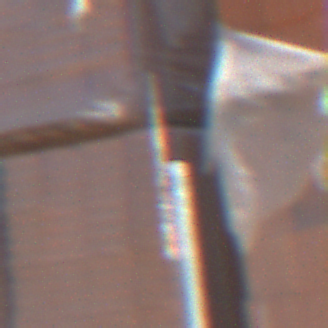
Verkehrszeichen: DoppelkurveZunaechstLinks
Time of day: MorningAfternoon
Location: Outdoor (Nature)
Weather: Clear
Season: Summer
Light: Natural